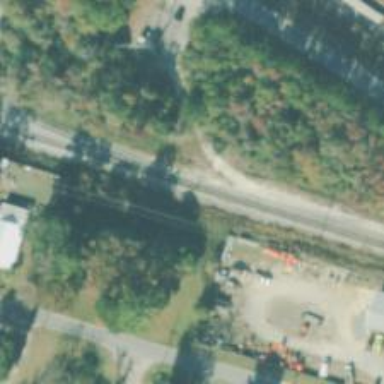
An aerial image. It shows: Railway spur junction.